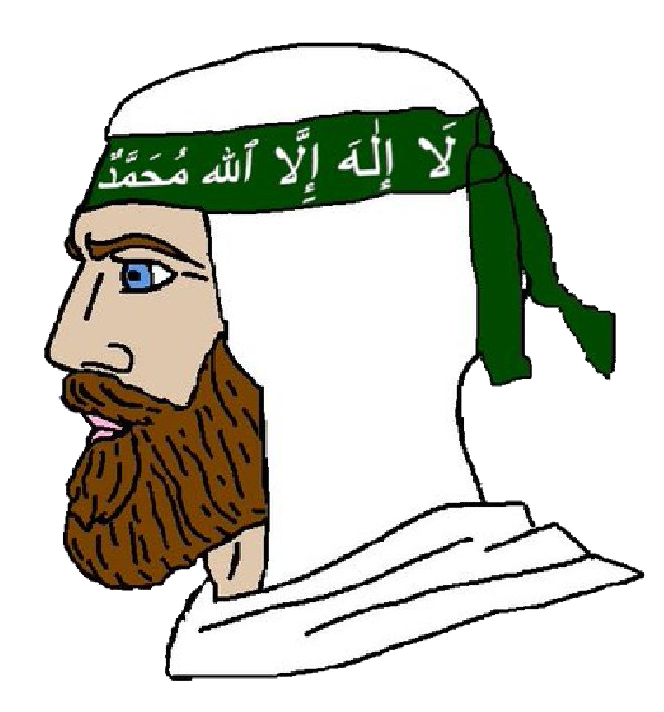
Label: 4_Yes_Chad